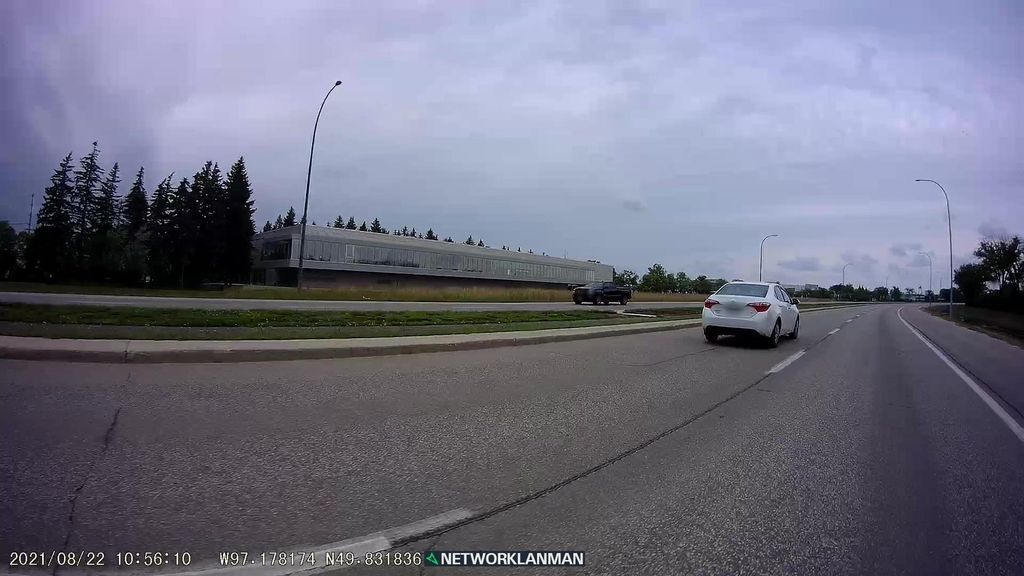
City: winnipeg